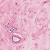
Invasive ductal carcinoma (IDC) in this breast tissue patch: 0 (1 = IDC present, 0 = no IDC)